Field crop: tomato
Growth stage: 2
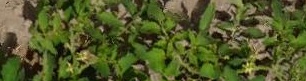
Species: tomato